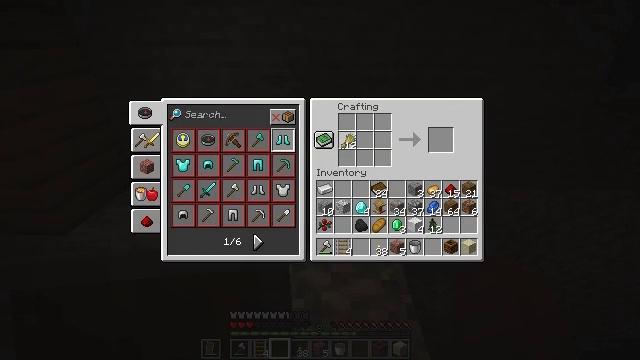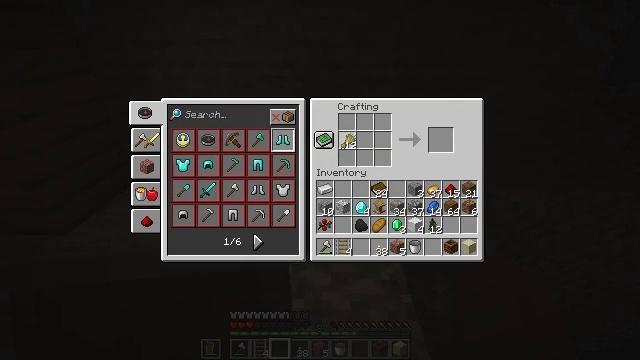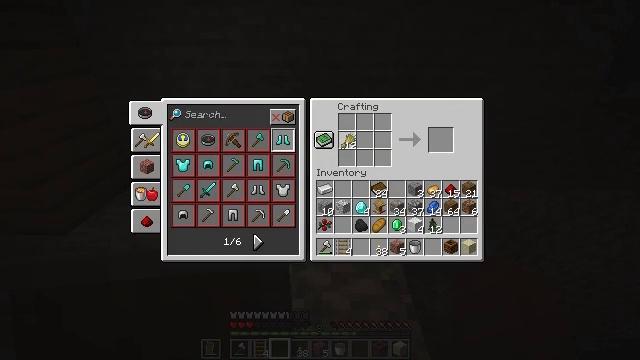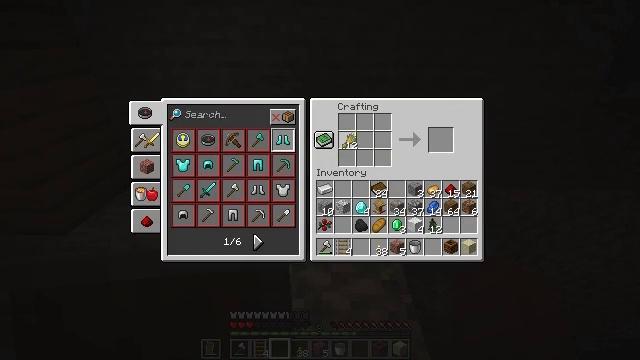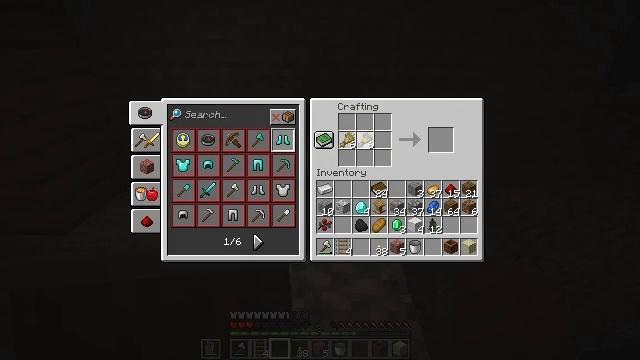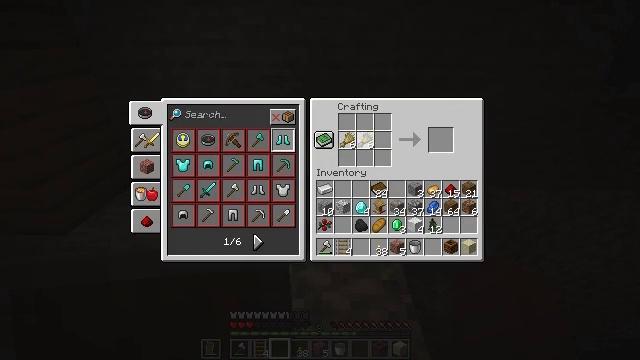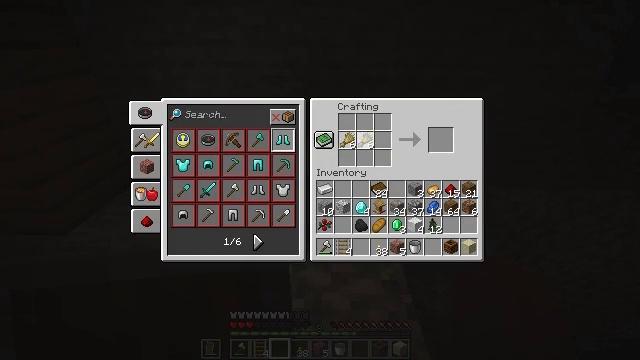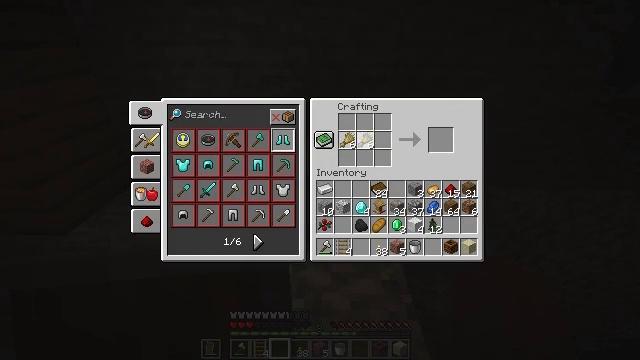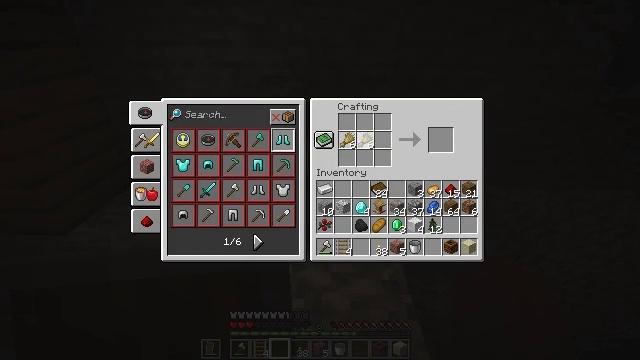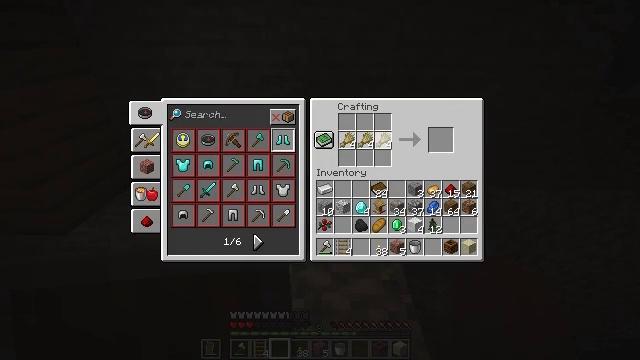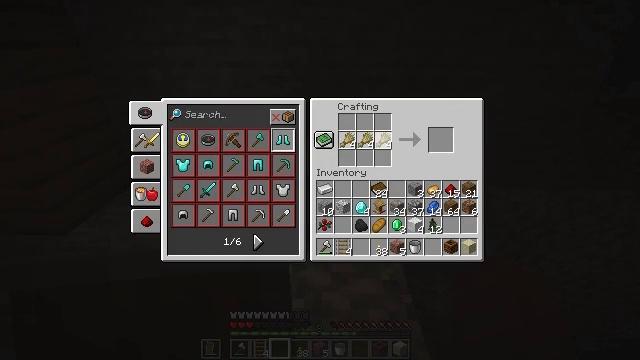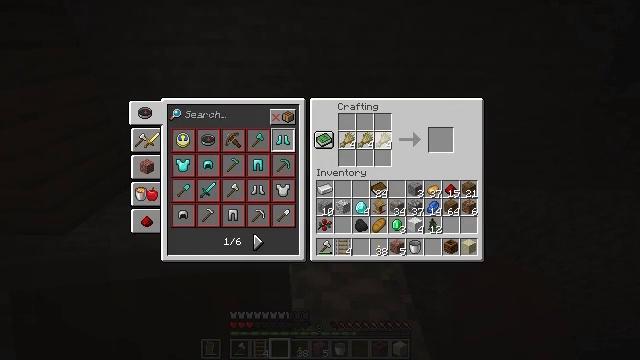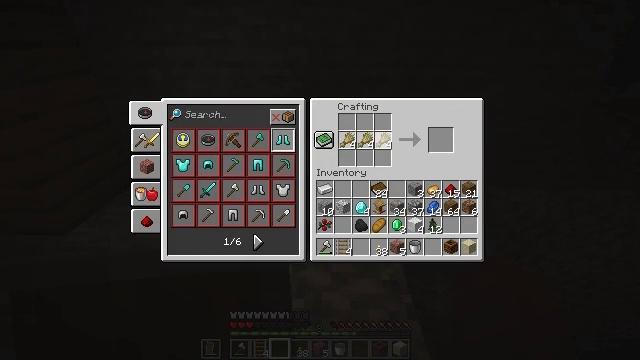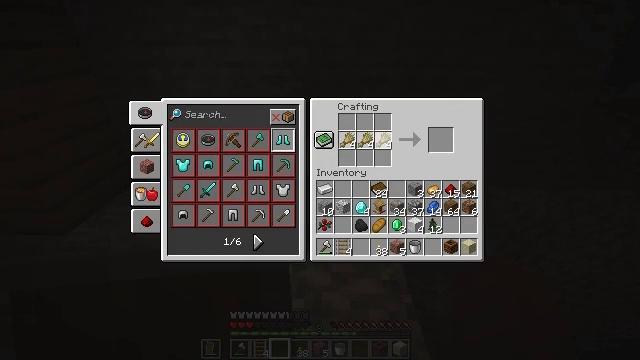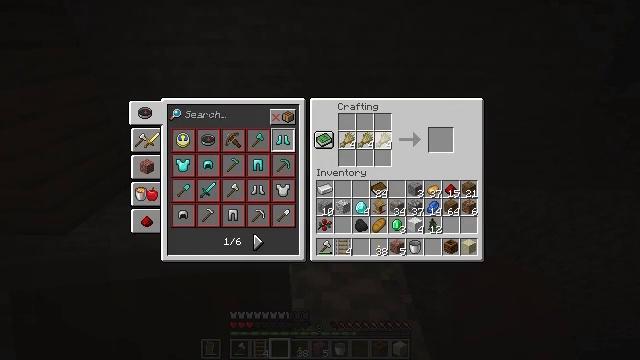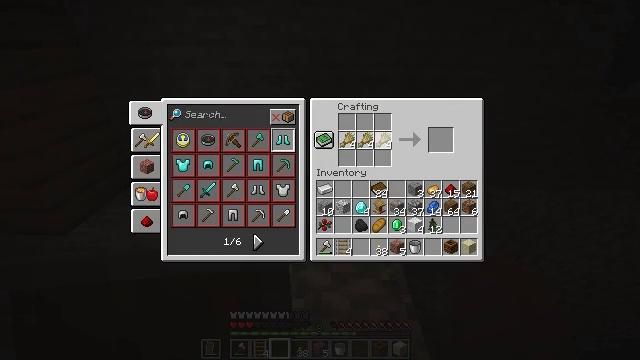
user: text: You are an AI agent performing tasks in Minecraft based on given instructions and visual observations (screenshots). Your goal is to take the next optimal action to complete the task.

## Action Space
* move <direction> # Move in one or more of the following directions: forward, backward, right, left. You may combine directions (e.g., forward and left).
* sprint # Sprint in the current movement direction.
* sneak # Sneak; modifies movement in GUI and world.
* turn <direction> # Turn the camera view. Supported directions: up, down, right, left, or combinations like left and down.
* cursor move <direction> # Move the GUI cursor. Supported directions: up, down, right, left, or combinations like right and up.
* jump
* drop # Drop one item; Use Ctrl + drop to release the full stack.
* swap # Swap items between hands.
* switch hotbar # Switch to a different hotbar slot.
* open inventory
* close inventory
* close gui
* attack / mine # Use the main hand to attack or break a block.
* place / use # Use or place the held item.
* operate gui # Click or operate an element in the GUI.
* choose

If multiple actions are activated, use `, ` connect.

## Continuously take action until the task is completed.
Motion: motion action
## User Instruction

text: Open the crafting table to craft bread with wheat.
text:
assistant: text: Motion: operate gui
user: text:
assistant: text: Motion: operate gui
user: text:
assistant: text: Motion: operate gui
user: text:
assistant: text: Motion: cursor move right, operate gui
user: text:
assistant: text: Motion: cursor move right, operate gui
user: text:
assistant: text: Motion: operate gui
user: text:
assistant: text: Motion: operate gui
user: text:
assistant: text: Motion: operate gui
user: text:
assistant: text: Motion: operate gui
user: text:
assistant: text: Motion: operate gui
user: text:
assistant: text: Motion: operate gui
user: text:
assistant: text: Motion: operate gui
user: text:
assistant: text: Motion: operate gui
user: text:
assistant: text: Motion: operate gui
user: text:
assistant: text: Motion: operate gui
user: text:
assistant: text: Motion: no_op
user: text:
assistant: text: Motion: cursor move right
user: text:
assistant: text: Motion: cursor move right
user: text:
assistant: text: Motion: cursor move right
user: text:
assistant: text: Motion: no_op
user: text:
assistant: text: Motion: no_op
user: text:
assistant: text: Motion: sneak
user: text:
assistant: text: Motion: sneak
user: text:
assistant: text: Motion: sneak
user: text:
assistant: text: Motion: sneak
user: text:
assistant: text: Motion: sneak, operate gui
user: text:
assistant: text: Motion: sneak, operate gui
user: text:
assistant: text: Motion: sneak, operate gui
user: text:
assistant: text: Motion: sneak
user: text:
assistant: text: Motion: sneak